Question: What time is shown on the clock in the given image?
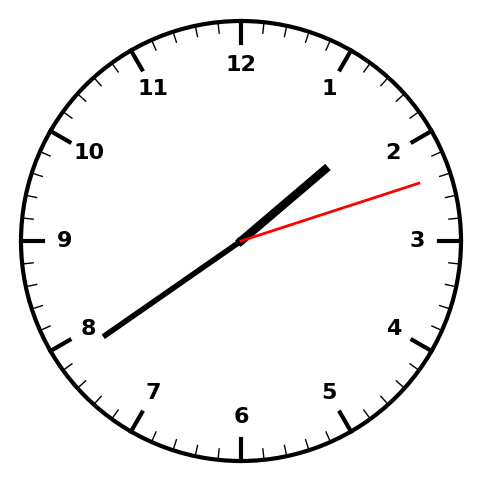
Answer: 01:39:12